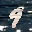
Label: 9